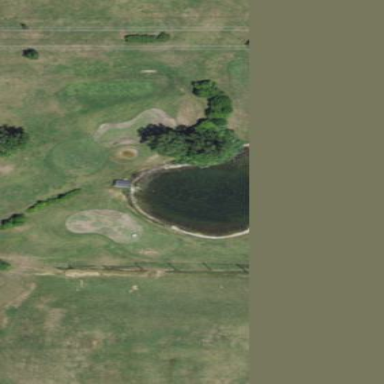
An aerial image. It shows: Water hazard on golf course. The hazard is natural water feature.